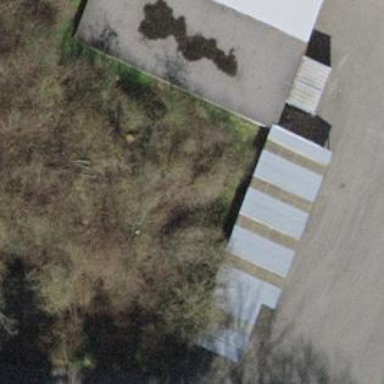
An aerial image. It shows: View of roof of building.